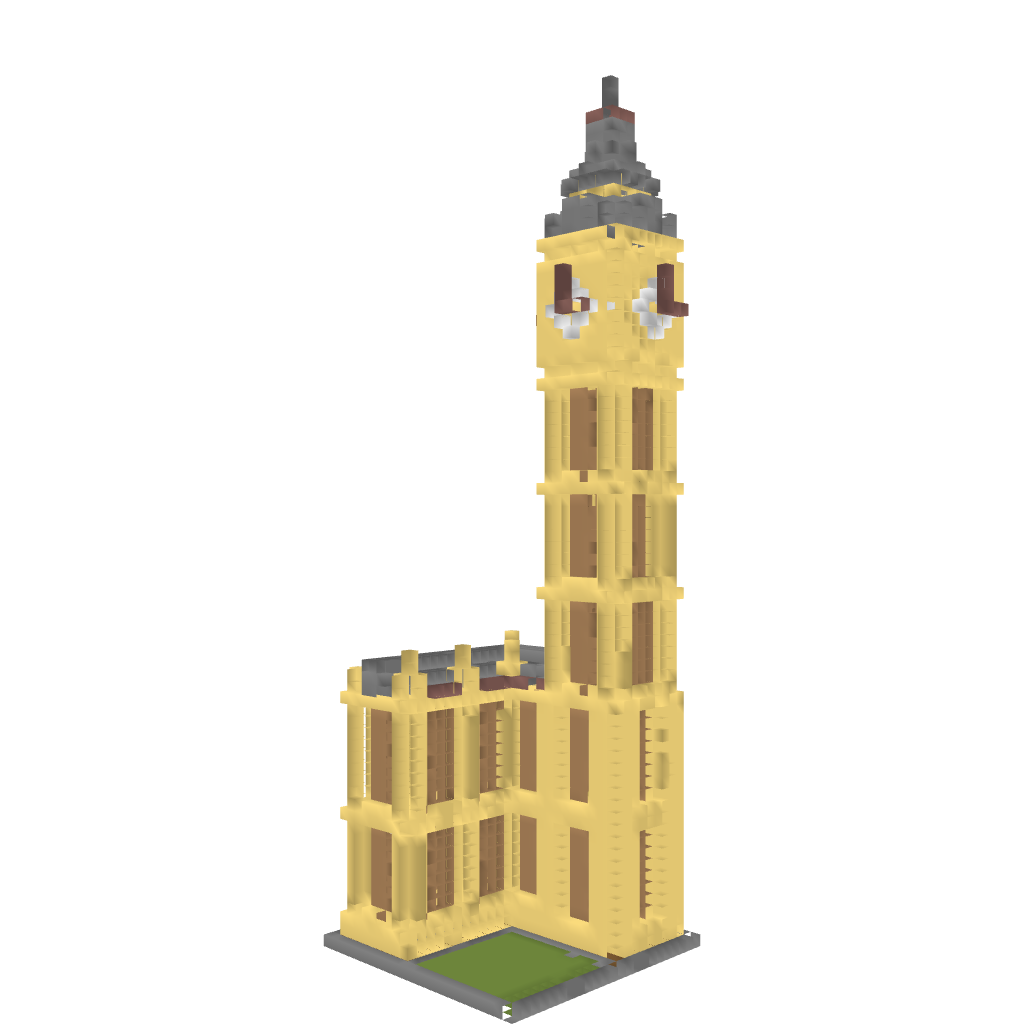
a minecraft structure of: Big Ben high quality